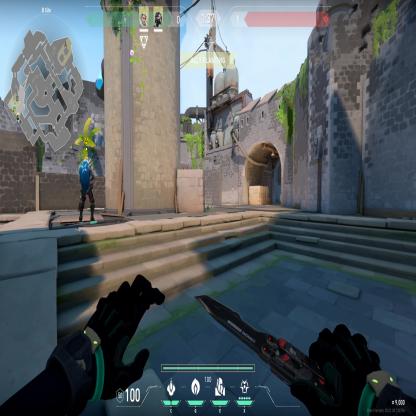
Label: teammate